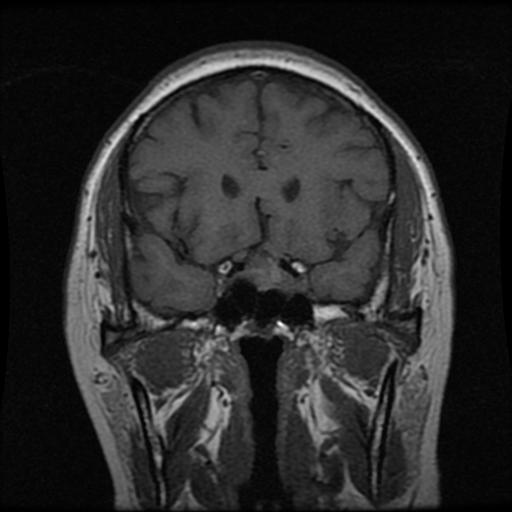
Label: pituitary